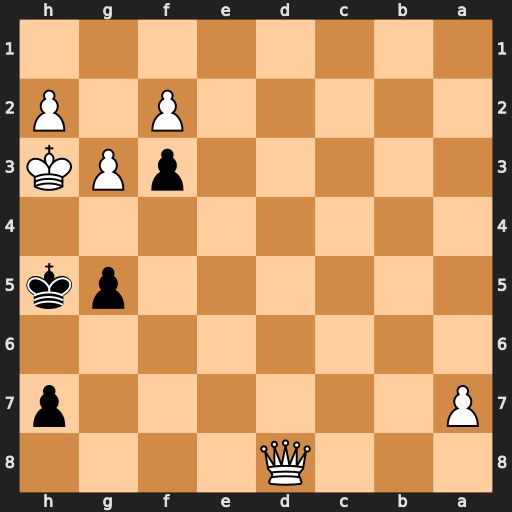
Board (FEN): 3Q4/P6p/8/6pk/8/5pPK/5P1P/8
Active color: b
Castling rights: -
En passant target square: -
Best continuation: g4#